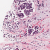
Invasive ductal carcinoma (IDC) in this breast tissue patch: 1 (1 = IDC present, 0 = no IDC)